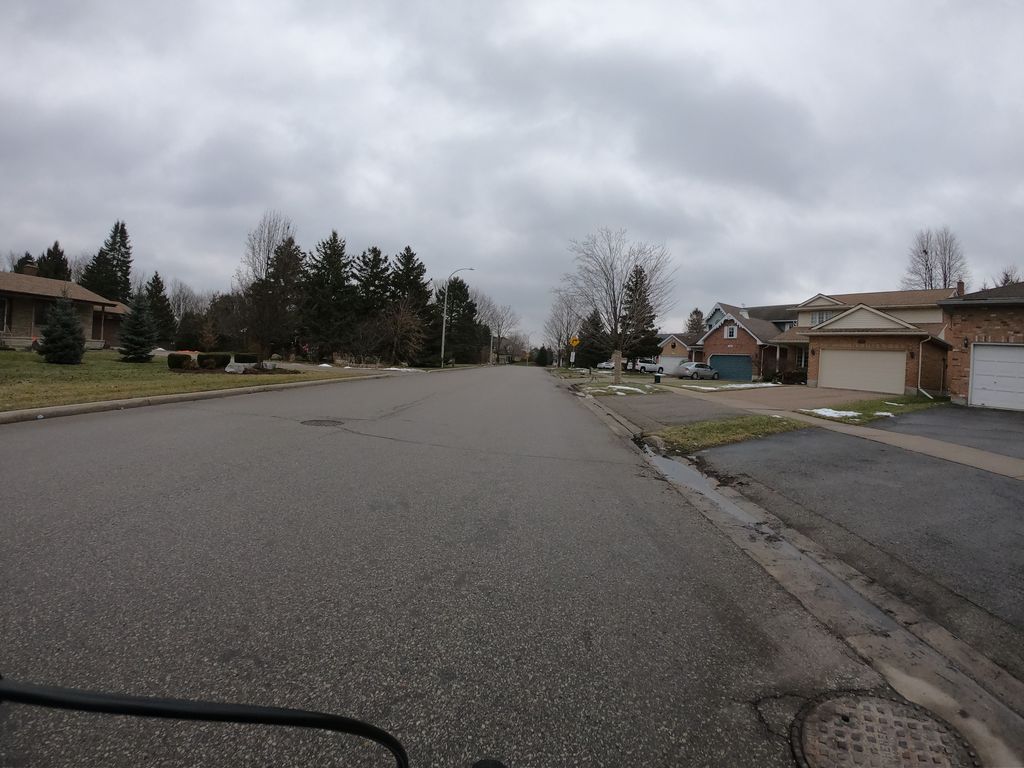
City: kitchener-waterloo